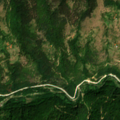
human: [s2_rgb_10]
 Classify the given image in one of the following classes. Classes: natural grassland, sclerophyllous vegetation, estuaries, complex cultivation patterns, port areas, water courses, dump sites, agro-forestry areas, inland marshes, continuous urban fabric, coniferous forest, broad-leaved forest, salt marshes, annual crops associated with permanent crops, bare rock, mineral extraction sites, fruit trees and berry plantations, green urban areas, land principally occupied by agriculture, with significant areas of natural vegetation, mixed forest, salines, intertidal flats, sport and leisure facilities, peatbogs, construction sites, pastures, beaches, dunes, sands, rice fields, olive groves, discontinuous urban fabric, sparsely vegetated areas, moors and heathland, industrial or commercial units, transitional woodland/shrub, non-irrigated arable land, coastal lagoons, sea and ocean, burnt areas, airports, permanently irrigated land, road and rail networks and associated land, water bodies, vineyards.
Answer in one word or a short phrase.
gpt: pastures, land principally occupied by agriculture, with significant areas of natural vegetation, broad-leaved forest, coniferous forest, transitional woodland/shrub